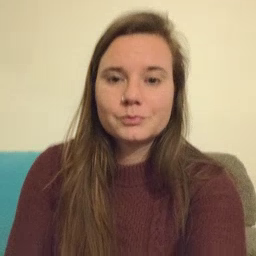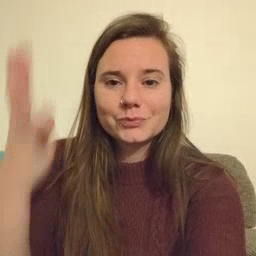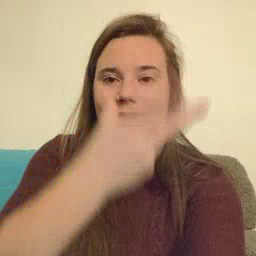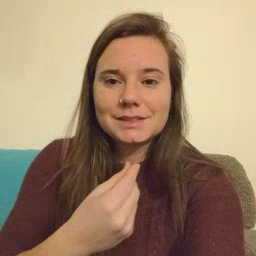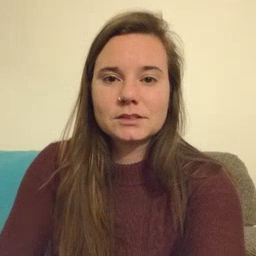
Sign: pretty